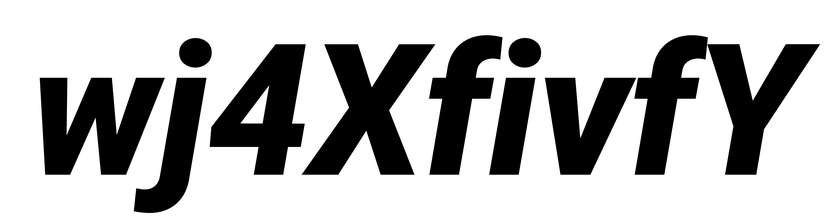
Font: Roboto-Italic_Black_Italic